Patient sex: F
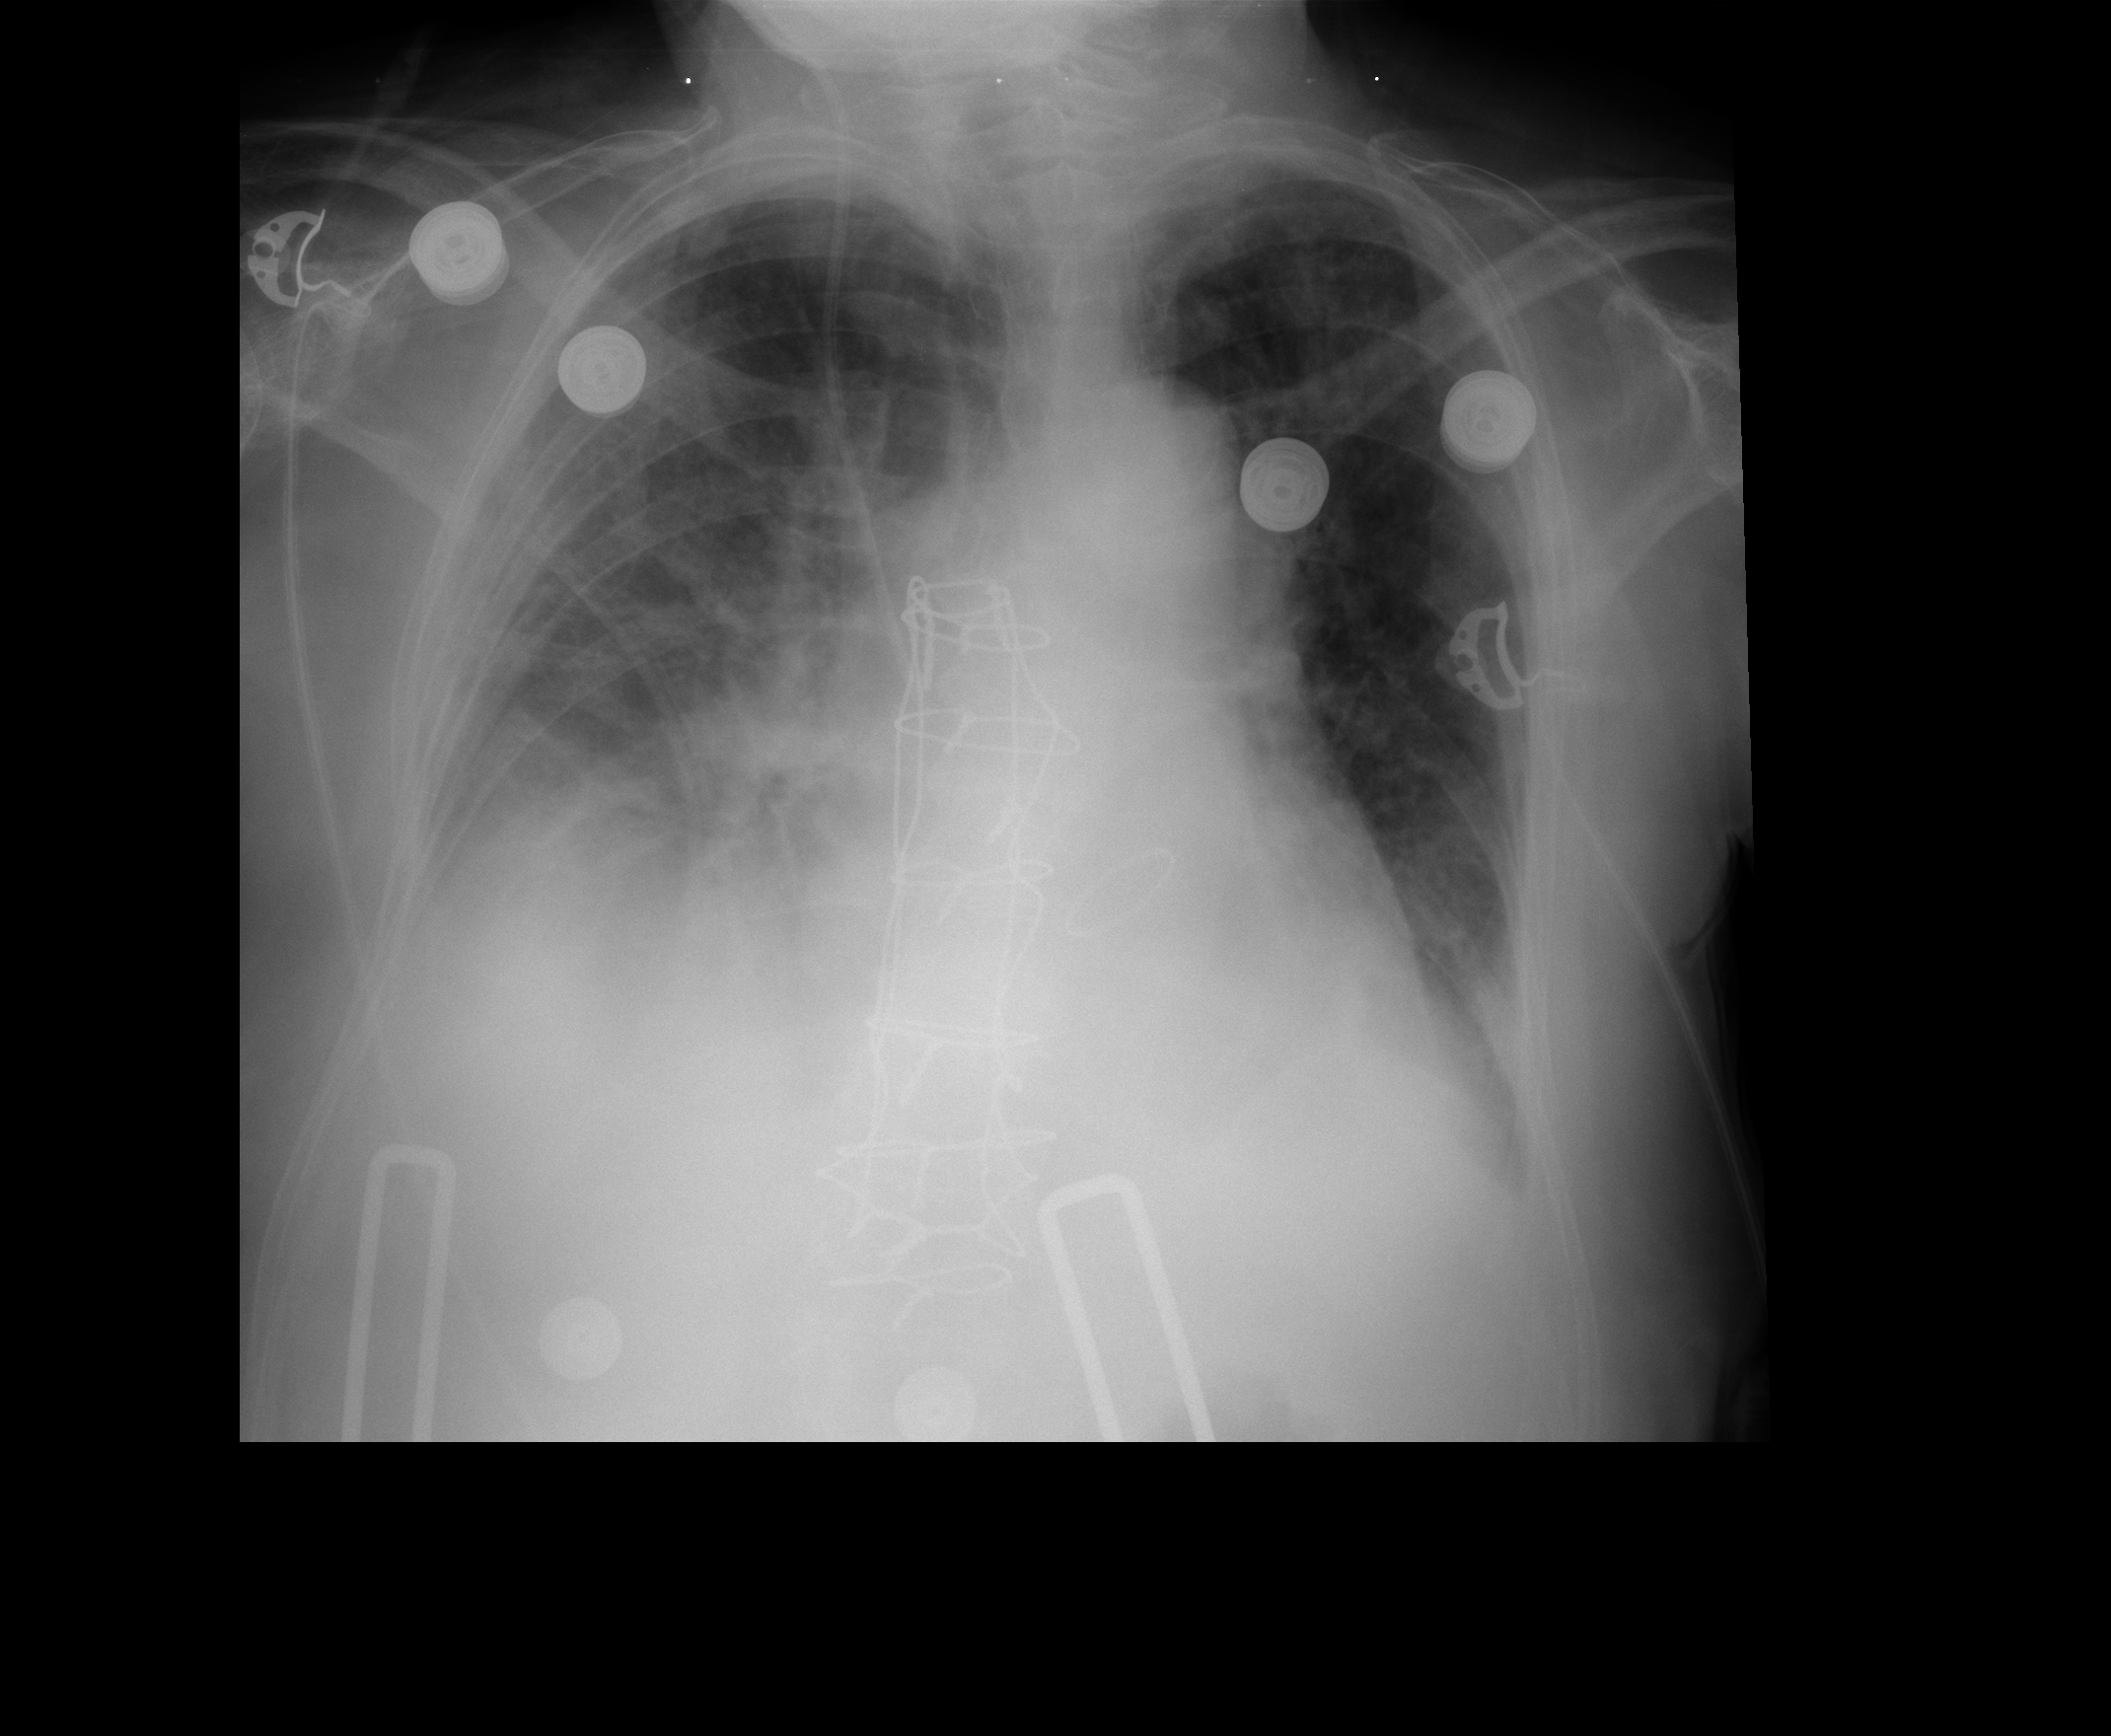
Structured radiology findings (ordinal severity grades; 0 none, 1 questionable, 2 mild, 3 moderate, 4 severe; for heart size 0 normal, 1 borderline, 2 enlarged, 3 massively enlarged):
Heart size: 2
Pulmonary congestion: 2
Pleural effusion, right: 2
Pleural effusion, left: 2
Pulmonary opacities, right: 2
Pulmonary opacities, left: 3
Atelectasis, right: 3
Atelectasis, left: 2